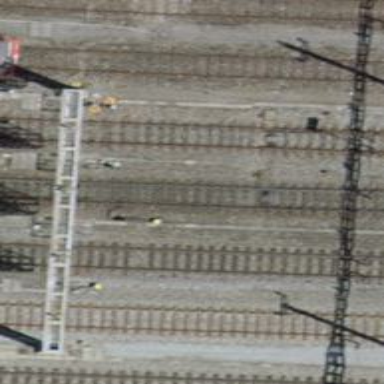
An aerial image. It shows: Railway switch.